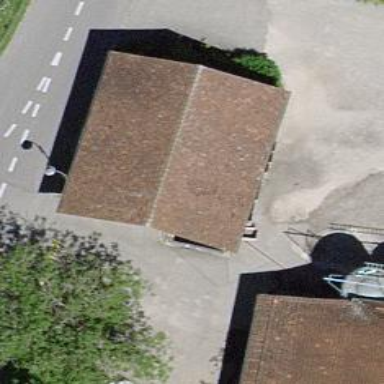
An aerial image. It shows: Barn.